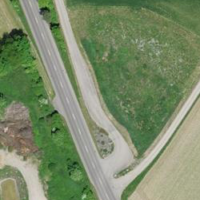
EUNIS habitat code: 52
Species observed at this site:
Sonchus asper